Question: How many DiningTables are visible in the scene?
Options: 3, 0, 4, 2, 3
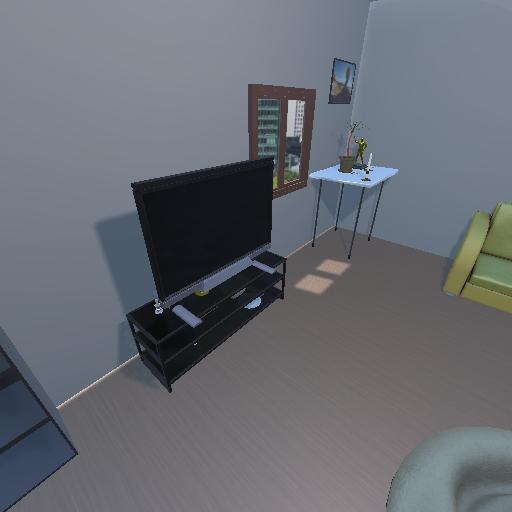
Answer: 3